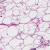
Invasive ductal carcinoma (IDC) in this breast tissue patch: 0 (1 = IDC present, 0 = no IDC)